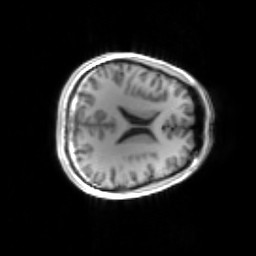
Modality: inplaneT1
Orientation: axial
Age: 22
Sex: male
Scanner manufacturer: siemens
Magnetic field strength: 3 T
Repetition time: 1.2 s
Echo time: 0.00251 s